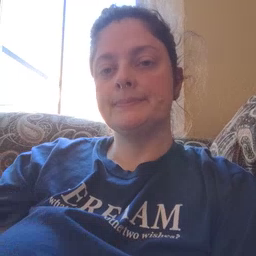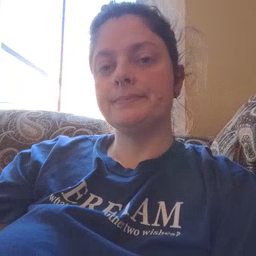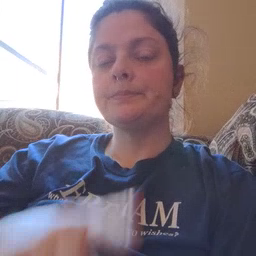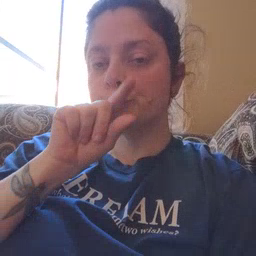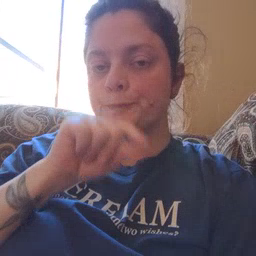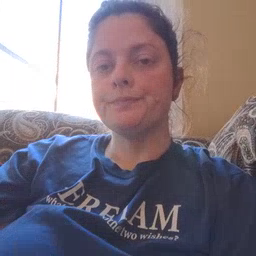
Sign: bird